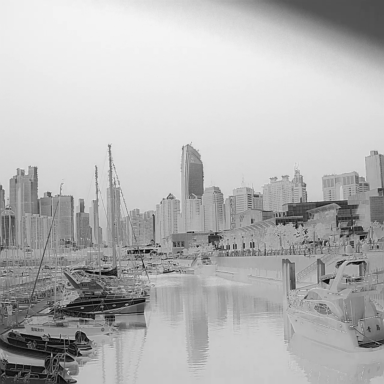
There are six canoes in the infrared image.